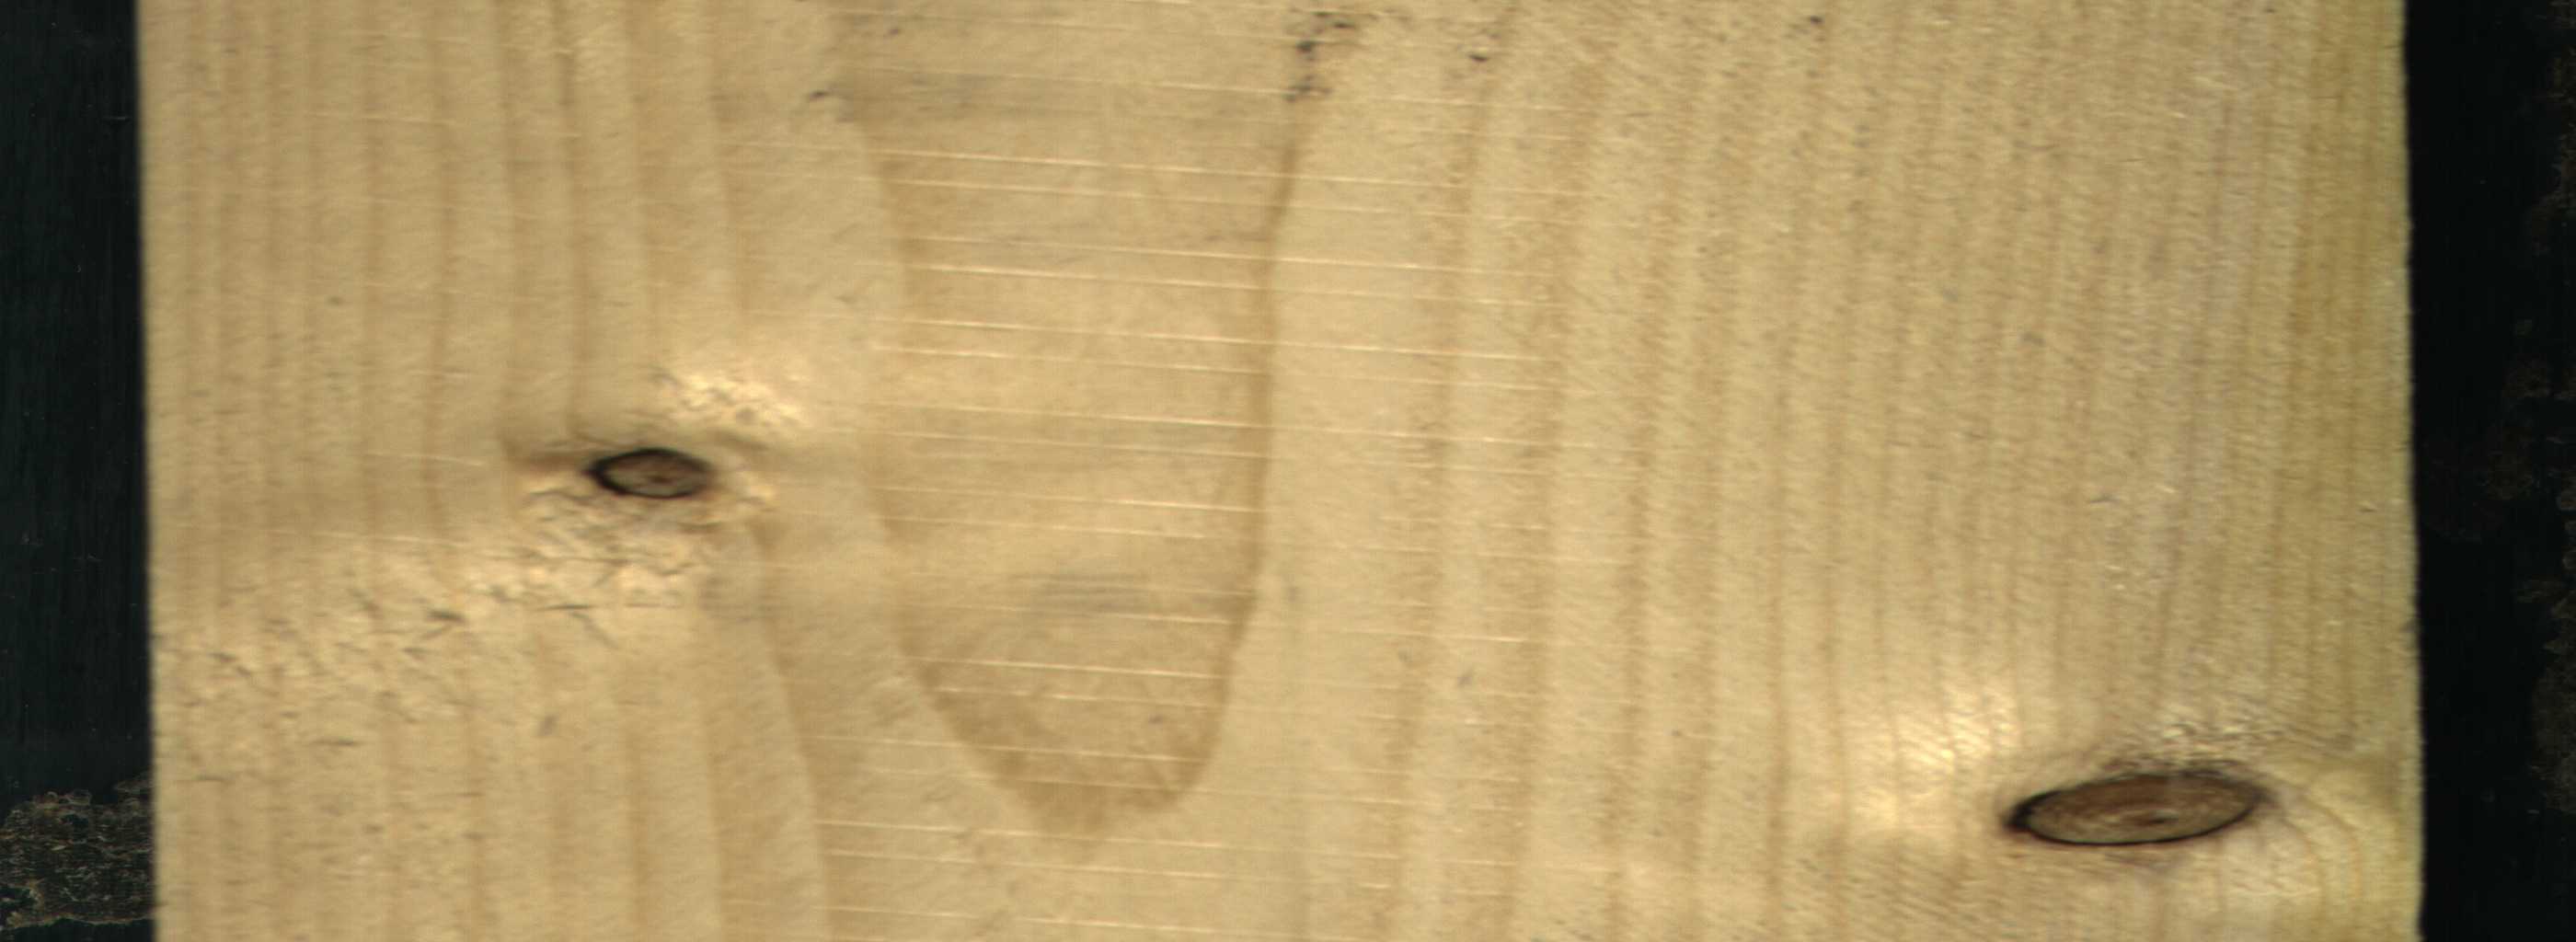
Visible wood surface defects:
Dead_Knot
Dead_Knot